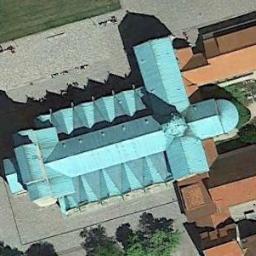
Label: church